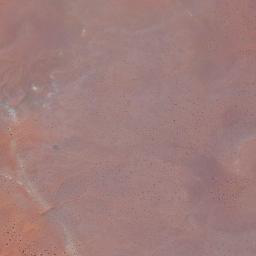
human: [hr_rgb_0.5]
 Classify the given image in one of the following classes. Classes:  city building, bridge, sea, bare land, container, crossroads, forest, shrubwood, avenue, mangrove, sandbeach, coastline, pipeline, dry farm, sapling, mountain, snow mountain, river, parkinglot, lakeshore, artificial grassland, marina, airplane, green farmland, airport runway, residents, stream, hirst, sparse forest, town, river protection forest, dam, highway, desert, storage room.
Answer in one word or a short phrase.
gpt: desert